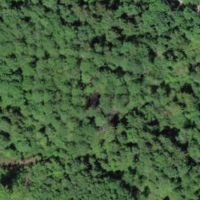
EUNIS habitat code: 43
Species observed at this site:
Lonicera acuminata